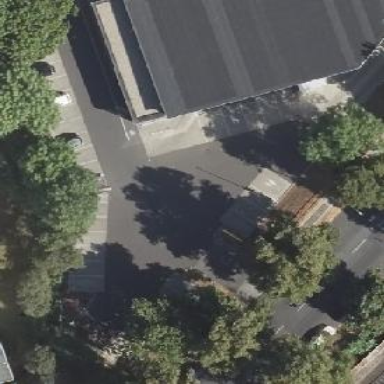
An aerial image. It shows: Paved parking area.